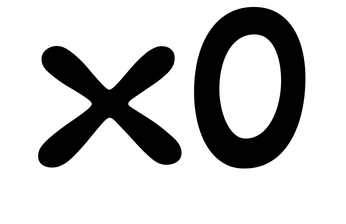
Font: Gluten_Regular